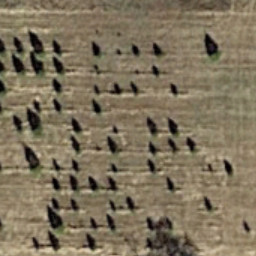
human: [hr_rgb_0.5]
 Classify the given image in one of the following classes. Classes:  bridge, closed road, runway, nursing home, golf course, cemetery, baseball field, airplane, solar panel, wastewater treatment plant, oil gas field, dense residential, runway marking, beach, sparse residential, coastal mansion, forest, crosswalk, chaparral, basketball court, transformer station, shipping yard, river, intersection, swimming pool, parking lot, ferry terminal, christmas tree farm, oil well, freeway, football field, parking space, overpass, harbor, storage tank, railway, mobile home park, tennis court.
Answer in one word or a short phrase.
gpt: christmas tree farm